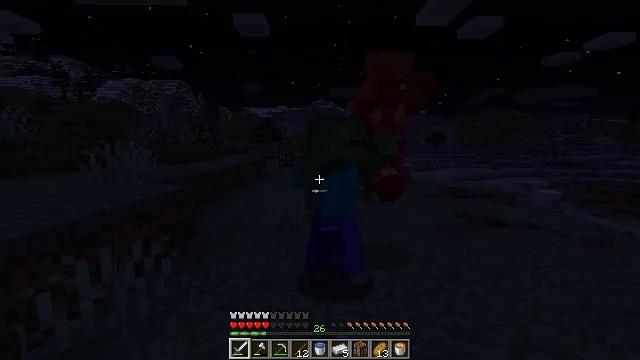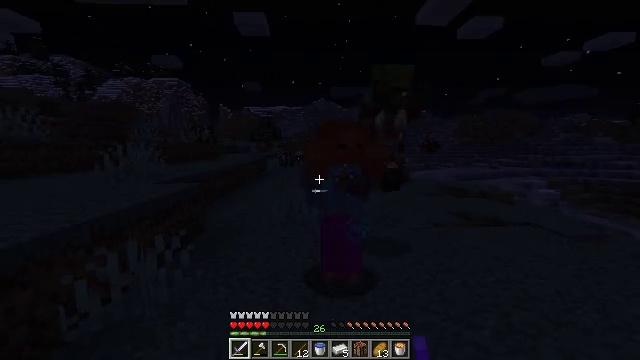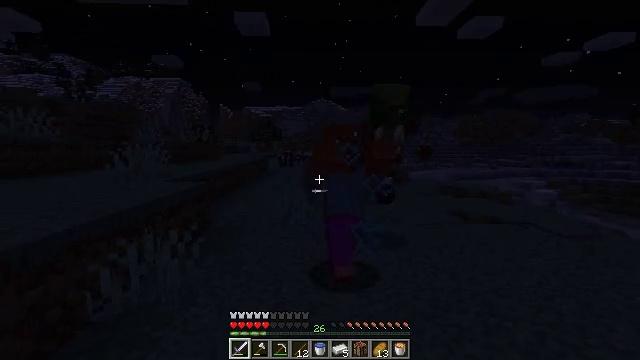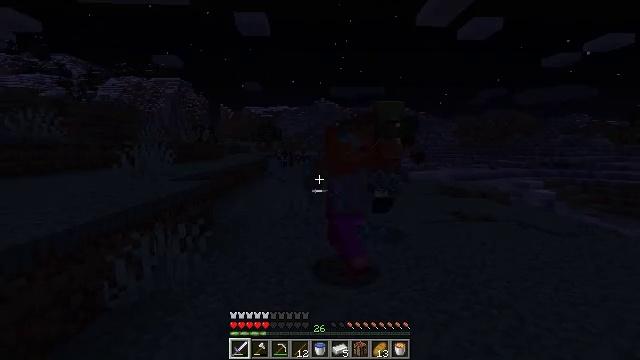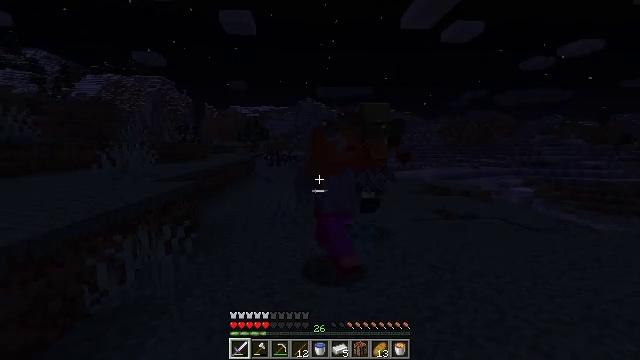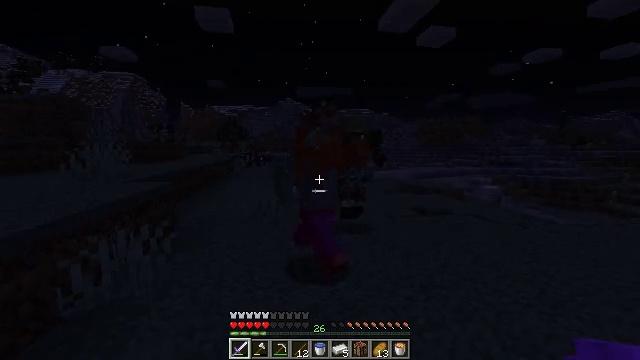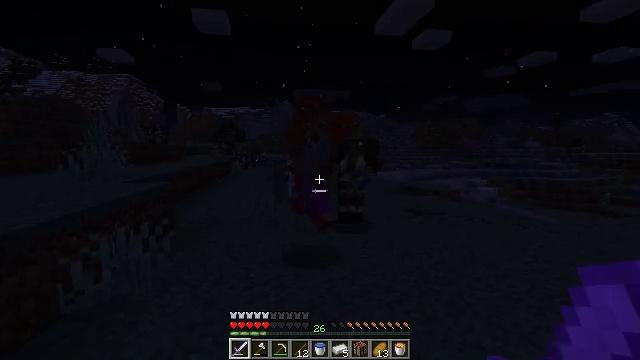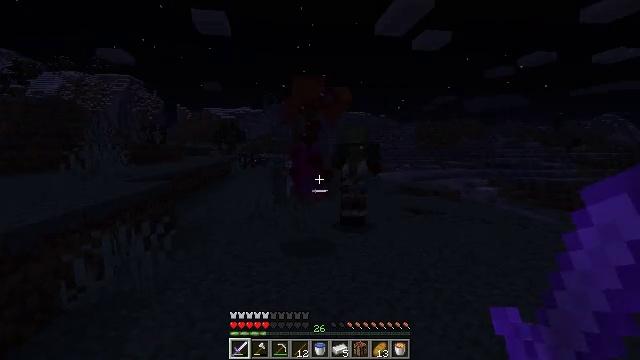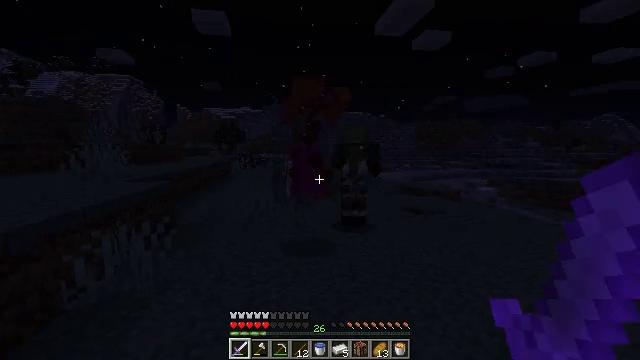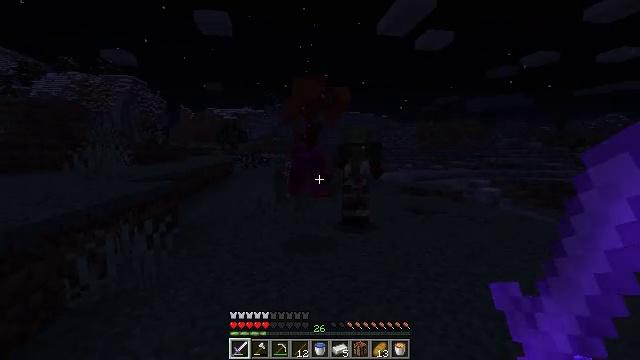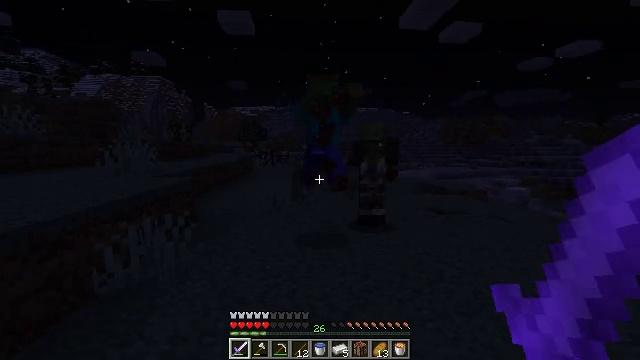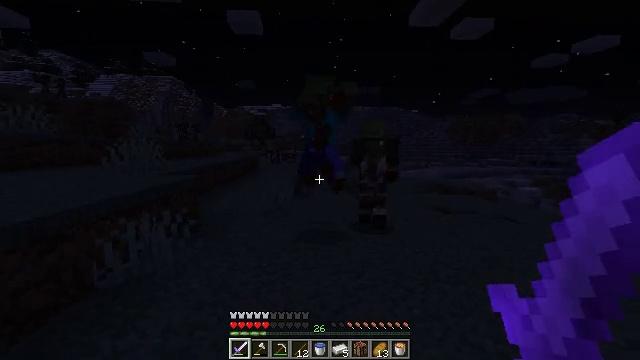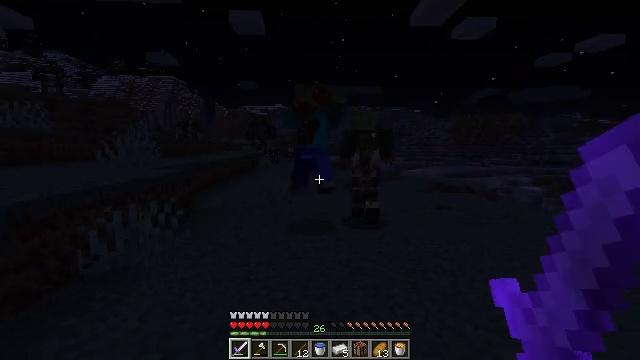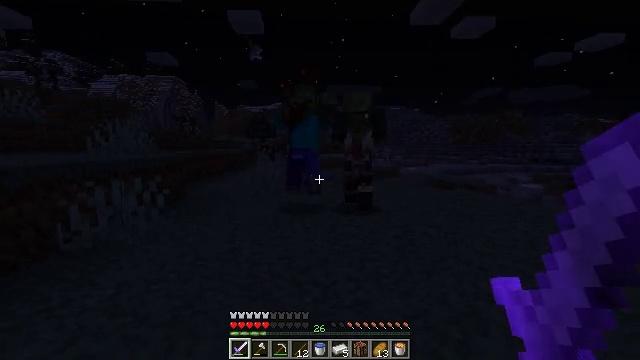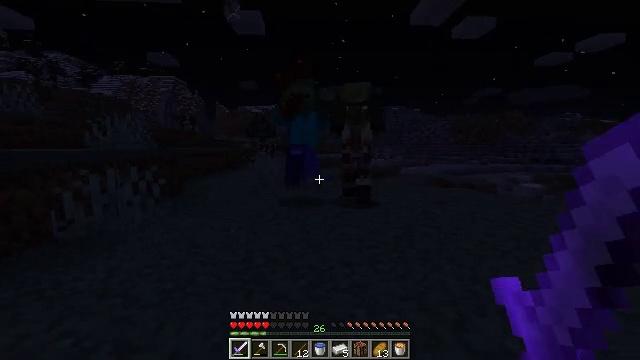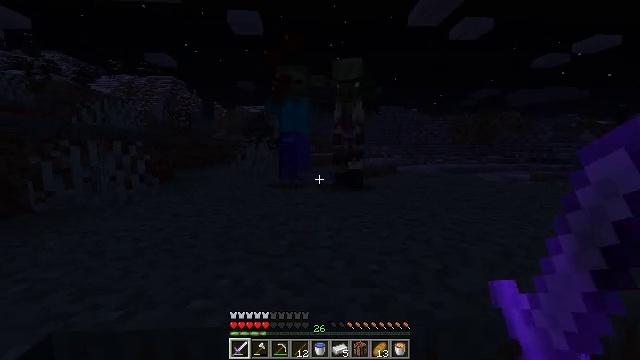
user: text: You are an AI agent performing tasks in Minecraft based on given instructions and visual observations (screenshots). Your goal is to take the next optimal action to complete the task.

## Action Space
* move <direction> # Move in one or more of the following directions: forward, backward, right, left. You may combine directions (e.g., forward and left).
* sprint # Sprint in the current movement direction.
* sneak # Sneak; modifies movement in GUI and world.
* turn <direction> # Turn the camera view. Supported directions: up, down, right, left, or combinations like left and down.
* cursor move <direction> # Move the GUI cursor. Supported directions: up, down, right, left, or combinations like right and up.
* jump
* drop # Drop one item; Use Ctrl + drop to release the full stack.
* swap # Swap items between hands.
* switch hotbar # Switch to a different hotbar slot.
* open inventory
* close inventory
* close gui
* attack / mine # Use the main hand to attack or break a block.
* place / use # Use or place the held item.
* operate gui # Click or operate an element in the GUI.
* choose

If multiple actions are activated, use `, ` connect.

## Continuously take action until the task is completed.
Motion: motion action
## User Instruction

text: Defeat the zombie villager.
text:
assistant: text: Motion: move back
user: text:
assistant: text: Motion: move back
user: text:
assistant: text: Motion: move back
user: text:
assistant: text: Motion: turn right
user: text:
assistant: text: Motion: turn right
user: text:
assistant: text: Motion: no_op
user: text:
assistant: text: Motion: no_op
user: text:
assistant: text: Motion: no_op
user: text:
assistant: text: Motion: move right
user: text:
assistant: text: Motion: move right, turn left
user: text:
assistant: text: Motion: move right, turn left
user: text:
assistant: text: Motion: move forward and move right
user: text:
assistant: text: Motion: move forward
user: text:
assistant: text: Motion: no_op
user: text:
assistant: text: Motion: no_op
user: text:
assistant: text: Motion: no_op
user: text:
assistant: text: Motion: no_op
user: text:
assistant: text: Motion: no_op
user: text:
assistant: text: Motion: no_op
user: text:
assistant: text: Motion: turn left and up
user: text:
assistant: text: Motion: move forward, turn left and up
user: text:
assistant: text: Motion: move forward
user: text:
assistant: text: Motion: move forward
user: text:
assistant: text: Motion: move forward
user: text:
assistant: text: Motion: move forward, attack / mine
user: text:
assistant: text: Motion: attack / mine
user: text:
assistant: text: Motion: attack / mine
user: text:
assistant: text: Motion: move right
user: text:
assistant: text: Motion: move right
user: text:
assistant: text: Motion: no_op